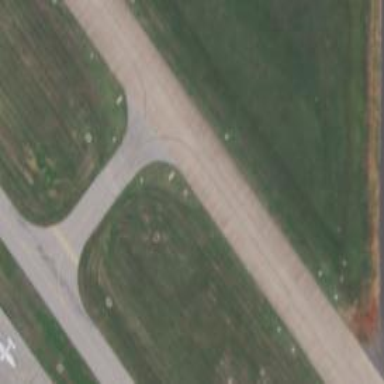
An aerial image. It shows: View of taxiway at the airport.